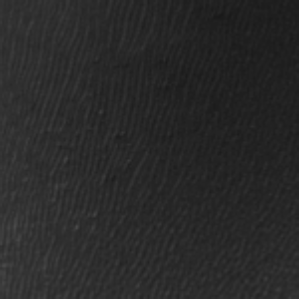
Label: frost